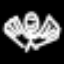
Label: angel